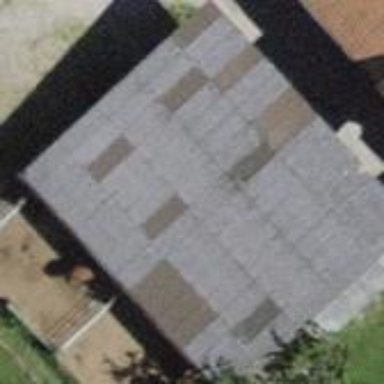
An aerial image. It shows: Rural barn.